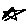
Label: star